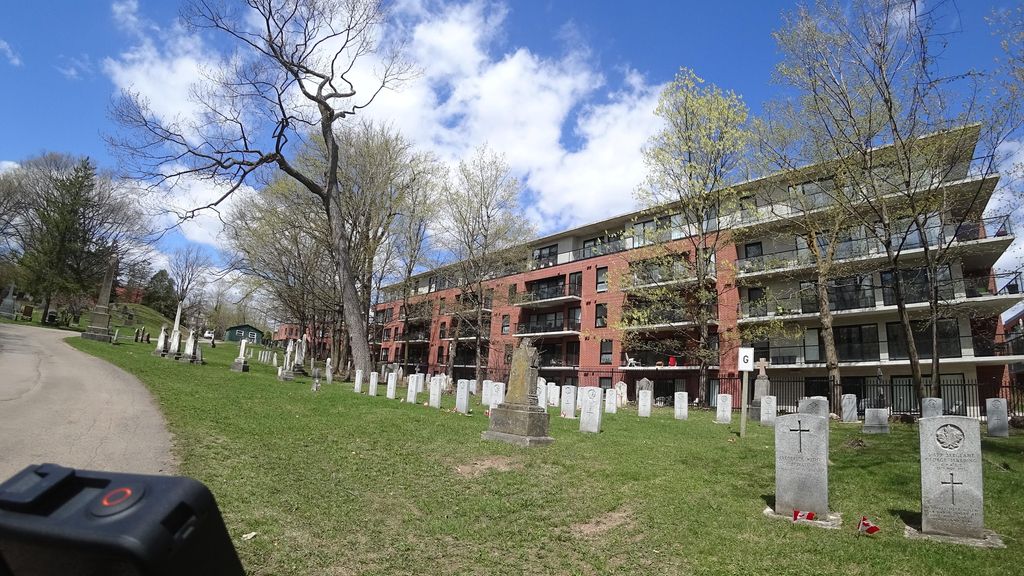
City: quebec_city